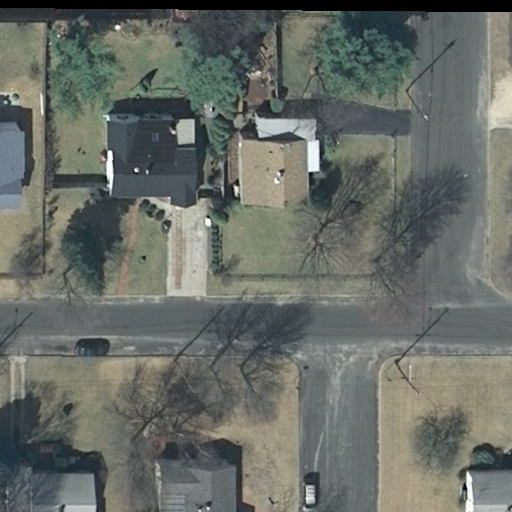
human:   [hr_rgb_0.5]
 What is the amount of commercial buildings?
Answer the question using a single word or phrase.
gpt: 0

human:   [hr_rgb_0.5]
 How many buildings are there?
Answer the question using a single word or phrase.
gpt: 6

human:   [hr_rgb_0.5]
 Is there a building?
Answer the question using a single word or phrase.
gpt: yes

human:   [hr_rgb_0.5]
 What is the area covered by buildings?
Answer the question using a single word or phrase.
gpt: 796m2

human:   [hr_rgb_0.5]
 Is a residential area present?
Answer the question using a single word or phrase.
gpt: yes

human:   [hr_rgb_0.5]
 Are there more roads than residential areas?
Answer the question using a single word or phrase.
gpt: yes

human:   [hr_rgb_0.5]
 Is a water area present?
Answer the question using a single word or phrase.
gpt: no

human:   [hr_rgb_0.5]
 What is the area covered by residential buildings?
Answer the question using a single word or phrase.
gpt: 796m2

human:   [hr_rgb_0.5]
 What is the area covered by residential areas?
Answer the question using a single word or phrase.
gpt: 10599m2

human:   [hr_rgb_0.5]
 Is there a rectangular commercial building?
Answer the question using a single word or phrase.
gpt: no

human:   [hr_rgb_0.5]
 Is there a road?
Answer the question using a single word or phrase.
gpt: yes

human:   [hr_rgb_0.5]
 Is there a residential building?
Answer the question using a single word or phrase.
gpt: yes

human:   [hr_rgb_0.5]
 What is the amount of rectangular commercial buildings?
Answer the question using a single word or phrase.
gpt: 0

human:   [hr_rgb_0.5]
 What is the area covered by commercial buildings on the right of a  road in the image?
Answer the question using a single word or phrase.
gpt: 0m2

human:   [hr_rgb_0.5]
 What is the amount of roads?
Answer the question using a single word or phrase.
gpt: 3

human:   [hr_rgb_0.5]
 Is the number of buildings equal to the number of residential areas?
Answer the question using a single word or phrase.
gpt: no

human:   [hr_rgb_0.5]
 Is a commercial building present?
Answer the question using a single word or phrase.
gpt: no

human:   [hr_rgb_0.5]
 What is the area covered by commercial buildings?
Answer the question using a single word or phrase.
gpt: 0m2

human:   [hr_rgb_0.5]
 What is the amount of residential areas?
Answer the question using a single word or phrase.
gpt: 1

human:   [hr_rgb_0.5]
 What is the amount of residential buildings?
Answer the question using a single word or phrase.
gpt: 6

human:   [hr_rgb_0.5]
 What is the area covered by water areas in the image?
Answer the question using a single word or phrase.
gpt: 0m2

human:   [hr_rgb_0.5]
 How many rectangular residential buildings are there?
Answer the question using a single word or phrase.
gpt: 2

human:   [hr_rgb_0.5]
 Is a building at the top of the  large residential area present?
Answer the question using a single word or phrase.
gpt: yes

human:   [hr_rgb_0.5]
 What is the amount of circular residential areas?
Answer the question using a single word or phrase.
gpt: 0

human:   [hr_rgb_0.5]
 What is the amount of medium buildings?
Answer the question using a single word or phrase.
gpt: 3

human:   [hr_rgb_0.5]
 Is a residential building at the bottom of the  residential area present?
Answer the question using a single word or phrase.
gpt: no

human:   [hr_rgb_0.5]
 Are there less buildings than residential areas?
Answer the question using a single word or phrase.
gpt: no

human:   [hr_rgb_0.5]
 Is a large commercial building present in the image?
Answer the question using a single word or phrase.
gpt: no

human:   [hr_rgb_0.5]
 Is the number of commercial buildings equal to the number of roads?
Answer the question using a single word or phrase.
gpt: no

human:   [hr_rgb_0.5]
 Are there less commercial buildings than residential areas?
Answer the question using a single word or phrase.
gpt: yes

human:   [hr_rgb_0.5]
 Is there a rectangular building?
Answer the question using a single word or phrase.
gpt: yes

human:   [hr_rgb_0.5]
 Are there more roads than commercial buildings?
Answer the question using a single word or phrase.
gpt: yes

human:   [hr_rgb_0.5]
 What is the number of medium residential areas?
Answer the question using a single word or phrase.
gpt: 0

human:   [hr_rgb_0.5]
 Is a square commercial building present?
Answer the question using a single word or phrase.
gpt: no

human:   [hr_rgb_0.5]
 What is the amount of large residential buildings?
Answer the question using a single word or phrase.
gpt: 0

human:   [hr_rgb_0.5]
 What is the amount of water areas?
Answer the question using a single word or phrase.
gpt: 0

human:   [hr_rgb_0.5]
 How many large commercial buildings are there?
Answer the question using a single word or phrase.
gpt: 0

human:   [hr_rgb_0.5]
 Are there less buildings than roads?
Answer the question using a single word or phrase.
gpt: no

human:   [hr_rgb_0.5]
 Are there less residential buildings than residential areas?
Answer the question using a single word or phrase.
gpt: no

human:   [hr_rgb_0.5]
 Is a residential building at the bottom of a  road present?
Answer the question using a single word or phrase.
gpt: yes

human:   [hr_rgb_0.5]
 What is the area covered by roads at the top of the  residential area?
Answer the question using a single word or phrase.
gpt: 0m2

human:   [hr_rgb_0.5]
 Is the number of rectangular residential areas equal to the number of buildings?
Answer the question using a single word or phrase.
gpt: no

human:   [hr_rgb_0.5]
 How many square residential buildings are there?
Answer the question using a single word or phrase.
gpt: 0

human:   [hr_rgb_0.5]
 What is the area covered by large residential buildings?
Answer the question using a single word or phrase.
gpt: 0m2

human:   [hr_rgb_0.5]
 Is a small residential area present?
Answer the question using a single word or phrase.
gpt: no

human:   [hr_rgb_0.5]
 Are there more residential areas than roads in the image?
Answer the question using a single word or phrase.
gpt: no

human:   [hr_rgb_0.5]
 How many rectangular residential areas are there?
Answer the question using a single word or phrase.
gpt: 1

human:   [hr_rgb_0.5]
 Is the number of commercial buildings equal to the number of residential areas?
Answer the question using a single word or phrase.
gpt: no

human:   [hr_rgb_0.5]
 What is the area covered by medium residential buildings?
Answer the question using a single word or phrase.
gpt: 725m2

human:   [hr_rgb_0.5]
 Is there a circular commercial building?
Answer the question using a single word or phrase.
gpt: no

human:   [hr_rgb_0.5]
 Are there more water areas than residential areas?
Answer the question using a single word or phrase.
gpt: no

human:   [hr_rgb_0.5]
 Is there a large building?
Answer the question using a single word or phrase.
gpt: no

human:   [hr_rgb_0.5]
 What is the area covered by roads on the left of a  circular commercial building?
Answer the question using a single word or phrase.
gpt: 0m2

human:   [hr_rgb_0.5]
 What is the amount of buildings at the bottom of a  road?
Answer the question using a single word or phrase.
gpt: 3

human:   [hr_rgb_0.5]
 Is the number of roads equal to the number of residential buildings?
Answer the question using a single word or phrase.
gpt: no

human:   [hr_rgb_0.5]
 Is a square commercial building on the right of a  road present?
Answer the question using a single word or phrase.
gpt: no

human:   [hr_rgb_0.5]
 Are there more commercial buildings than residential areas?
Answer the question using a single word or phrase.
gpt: no

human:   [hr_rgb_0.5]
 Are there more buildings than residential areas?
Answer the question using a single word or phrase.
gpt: yes

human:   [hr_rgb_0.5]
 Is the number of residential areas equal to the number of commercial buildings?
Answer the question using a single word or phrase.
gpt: no

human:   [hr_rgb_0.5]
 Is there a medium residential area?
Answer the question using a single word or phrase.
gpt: no

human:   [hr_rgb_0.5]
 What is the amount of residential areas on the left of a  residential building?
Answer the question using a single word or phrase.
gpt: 1

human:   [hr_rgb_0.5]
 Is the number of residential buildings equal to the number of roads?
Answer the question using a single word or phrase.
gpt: no

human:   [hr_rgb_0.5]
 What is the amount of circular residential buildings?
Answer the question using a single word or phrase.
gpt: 0

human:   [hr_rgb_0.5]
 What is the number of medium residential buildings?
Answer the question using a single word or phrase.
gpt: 3